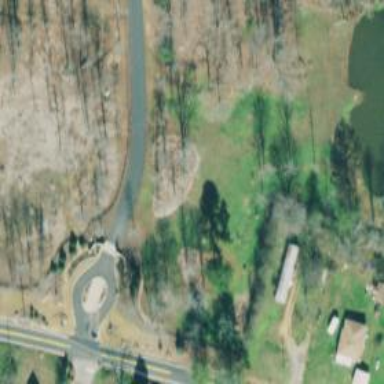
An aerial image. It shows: Driveway leading to service road.